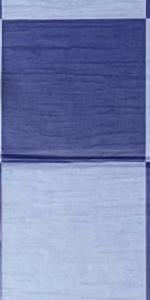
Label: Empty